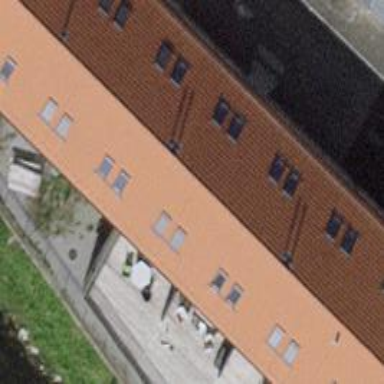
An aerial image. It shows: Building with pitched roof.